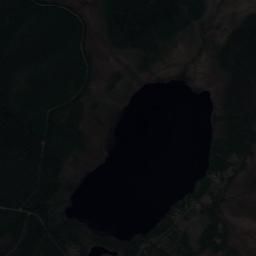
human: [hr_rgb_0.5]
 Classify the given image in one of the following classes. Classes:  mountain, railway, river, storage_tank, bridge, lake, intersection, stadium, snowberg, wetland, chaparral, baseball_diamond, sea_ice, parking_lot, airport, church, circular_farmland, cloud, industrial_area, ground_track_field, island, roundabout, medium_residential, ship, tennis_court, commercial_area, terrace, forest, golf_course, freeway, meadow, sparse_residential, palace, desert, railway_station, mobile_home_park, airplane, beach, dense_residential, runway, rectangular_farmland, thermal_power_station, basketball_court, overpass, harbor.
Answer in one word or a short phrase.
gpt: lake